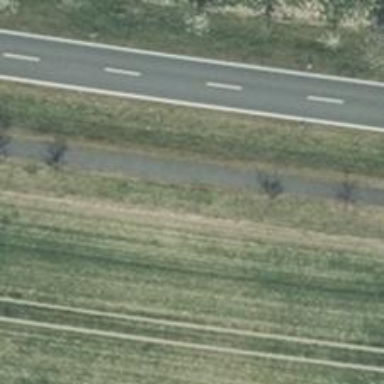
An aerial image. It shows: Deciduous broadleaved tree.